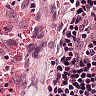
Metastatic tissue present: no